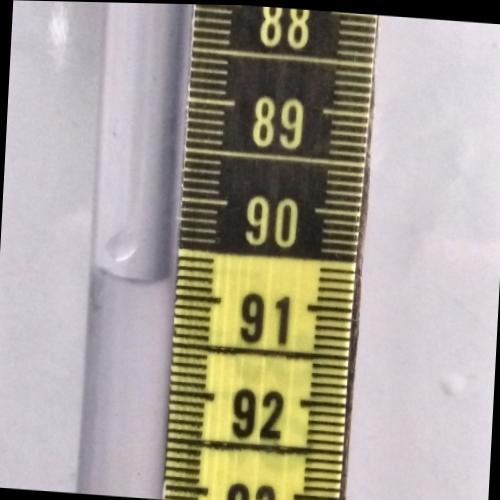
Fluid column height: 90.8 cm